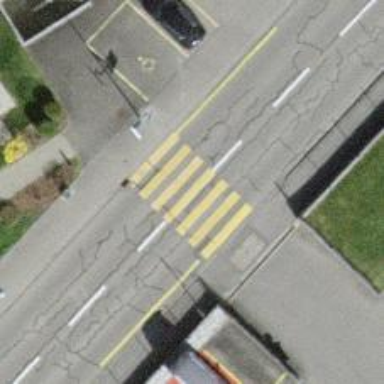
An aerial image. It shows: Marked zebra crossing on the road. The crossing is indicated by zebra markings.